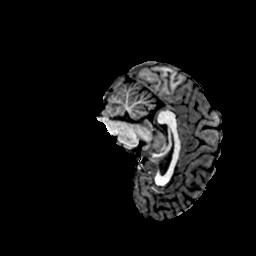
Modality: T1w
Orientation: sagittal
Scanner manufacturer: ge
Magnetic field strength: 3 T
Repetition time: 0.00766 s
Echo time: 0.003476 s